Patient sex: F
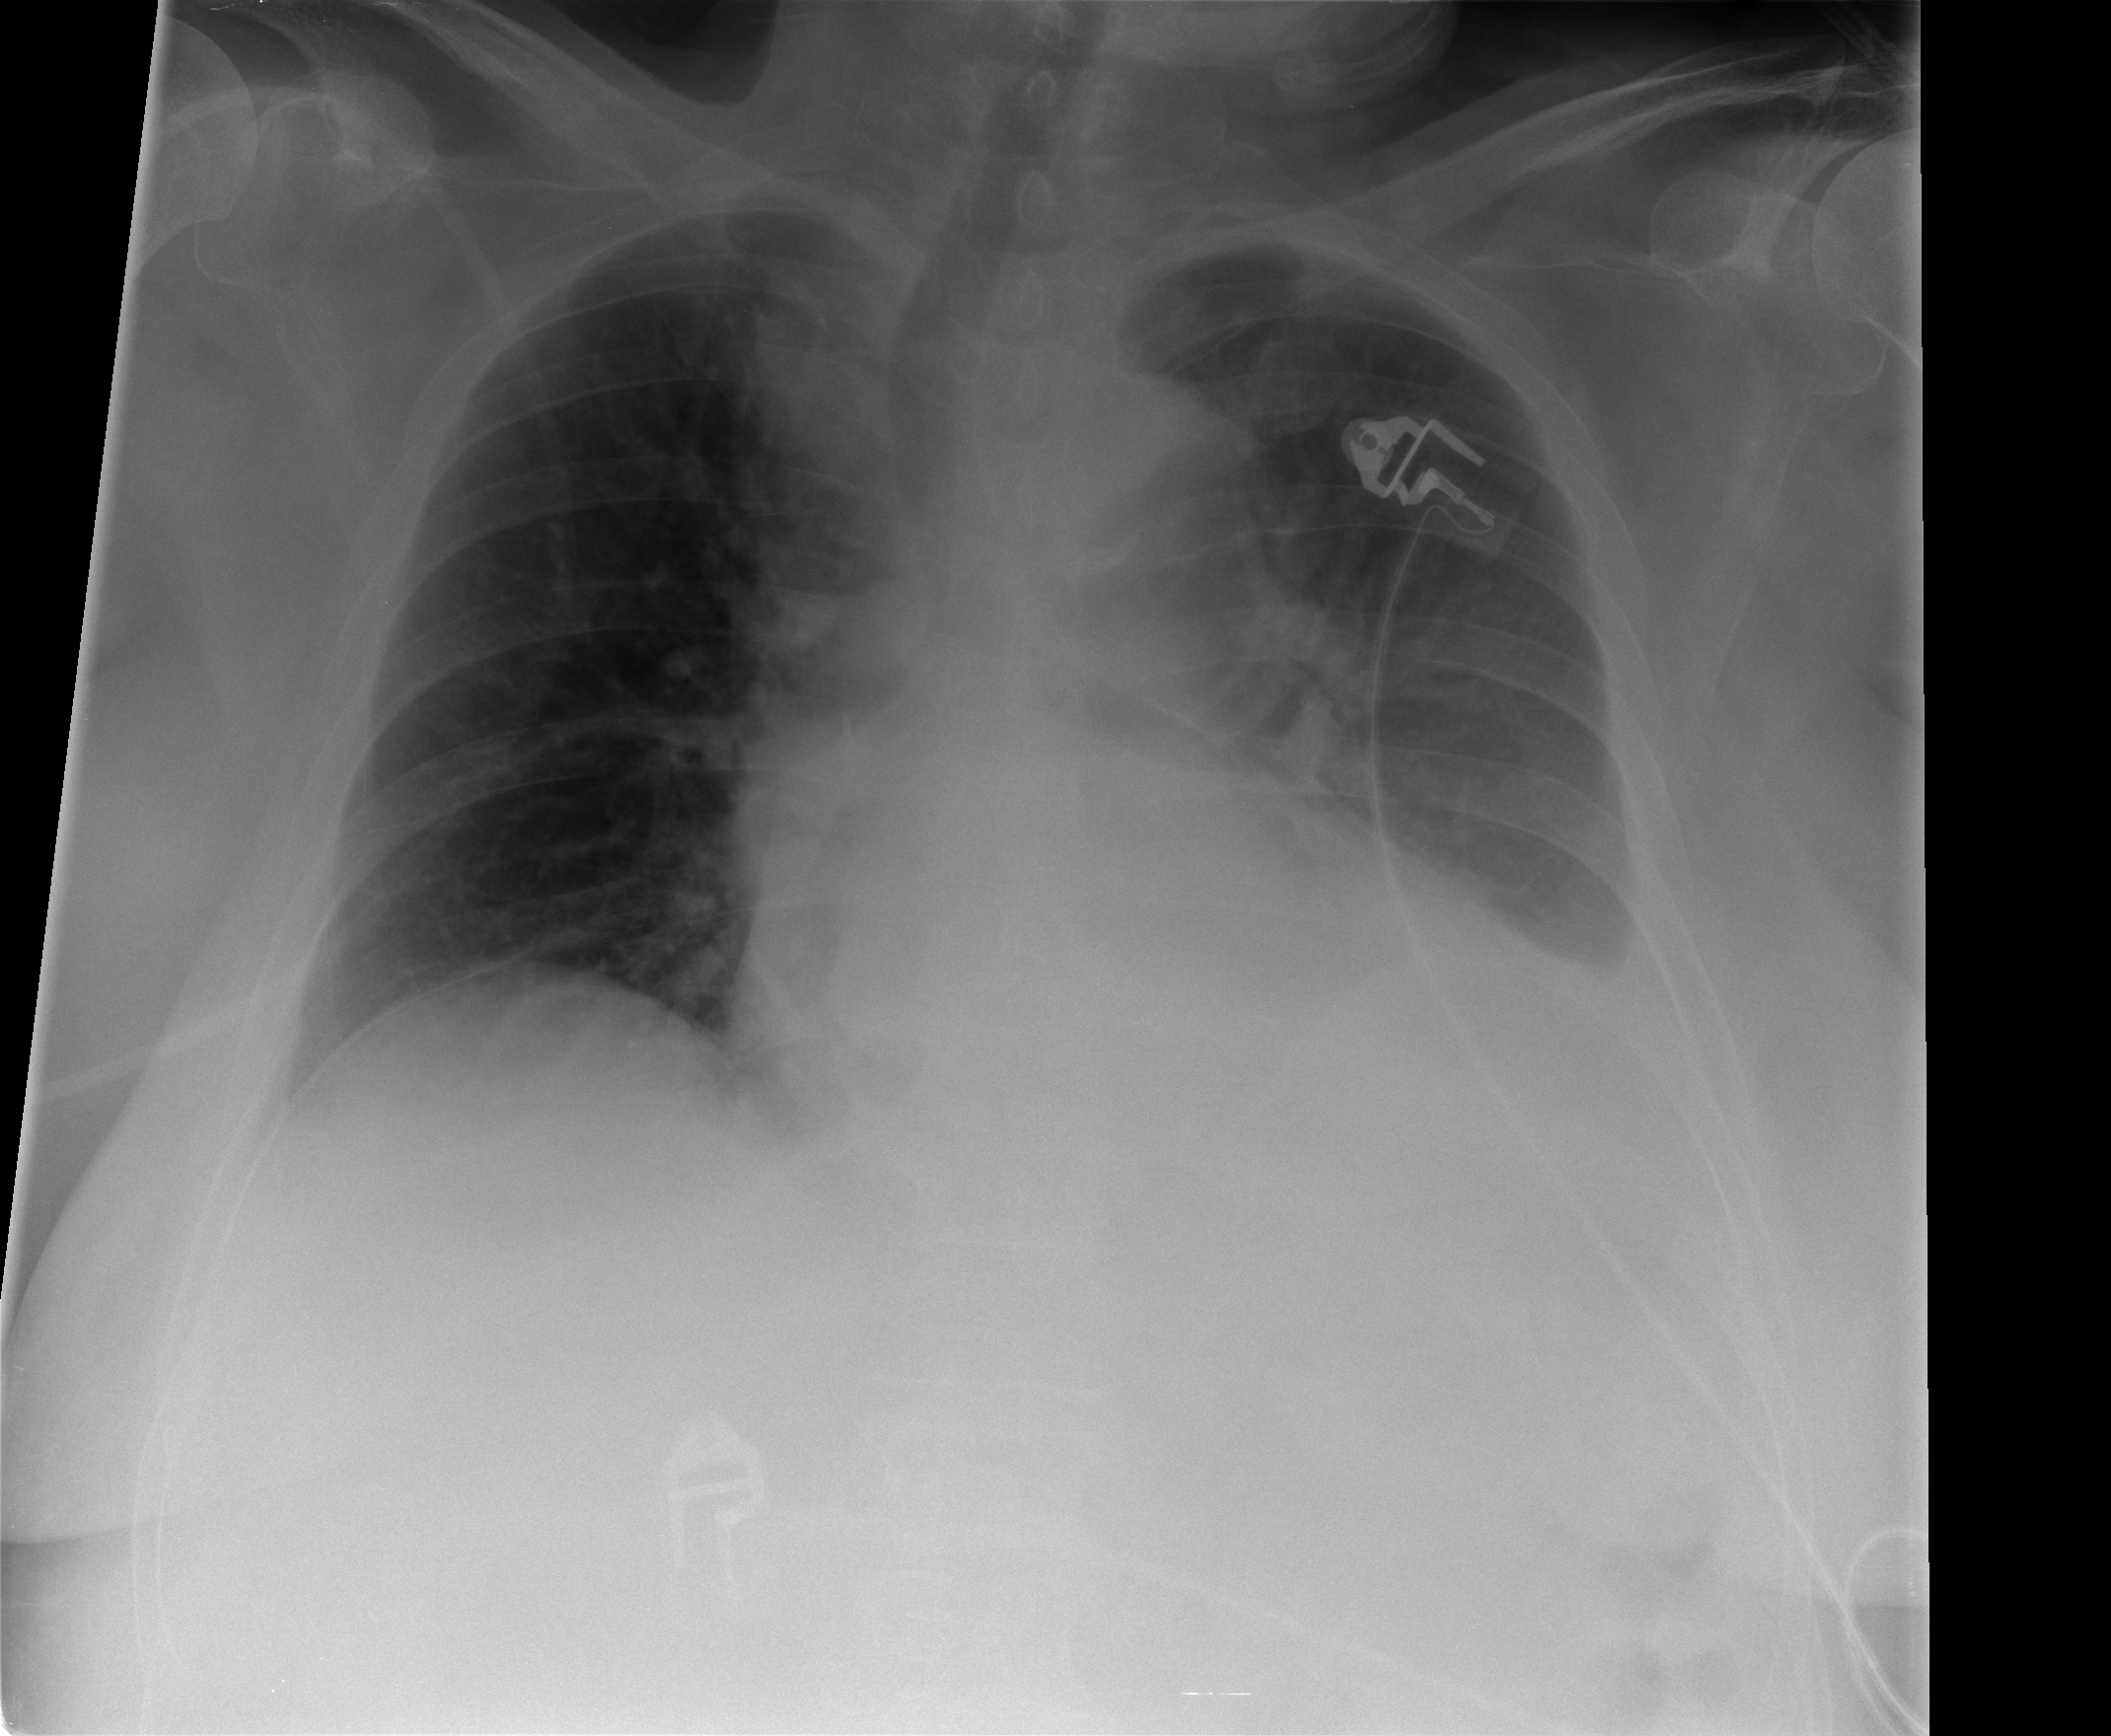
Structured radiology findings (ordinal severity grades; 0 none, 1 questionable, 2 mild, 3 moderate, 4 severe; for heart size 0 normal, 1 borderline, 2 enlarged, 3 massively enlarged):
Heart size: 2
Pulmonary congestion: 2
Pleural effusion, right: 0
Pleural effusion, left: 2
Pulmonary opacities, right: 0
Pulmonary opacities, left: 0
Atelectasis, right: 0
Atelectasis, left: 2